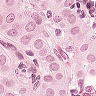
Metastatic tissue present: yes